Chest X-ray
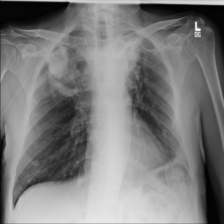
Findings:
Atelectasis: negative
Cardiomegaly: negative
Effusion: negative
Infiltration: negative
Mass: positive
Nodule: negative
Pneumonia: negative
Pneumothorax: negative
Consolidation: negative
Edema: negative
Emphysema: negative
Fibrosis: negative
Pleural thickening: negative
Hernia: negative